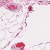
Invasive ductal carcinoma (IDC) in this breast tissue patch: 0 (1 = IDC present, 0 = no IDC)